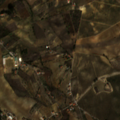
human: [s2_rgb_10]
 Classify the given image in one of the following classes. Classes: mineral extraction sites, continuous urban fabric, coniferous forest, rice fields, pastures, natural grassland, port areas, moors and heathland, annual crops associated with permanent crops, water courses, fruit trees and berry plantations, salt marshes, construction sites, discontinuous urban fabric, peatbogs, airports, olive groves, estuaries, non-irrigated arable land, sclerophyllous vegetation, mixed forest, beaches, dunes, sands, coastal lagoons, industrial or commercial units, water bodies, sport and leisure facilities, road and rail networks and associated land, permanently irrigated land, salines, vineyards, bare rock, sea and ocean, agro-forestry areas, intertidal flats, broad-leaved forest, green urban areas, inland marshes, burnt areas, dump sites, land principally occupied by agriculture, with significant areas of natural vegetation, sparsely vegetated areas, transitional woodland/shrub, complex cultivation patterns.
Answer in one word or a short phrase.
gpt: non-irrigated arable land, permanently irrigated land, olive groves, annual crops associated with permanent crops, complex cultivation patterns